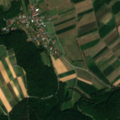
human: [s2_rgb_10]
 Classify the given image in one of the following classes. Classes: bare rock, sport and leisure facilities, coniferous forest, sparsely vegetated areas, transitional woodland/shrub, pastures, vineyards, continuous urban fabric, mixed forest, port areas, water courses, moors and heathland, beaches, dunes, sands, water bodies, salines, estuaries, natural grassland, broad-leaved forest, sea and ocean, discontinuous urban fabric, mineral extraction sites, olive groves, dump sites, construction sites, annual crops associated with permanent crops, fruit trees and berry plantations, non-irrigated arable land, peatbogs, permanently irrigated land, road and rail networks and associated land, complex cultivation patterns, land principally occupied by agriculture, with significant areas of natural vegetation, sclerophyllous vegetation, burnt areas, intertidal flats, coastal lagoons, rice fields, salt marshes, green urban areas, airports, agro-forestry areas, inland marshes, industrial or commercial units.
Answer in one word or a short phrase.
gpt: non-irrigated arable land, complex cultivation patterns, broad-leaved forest, mixed forest